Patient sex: F
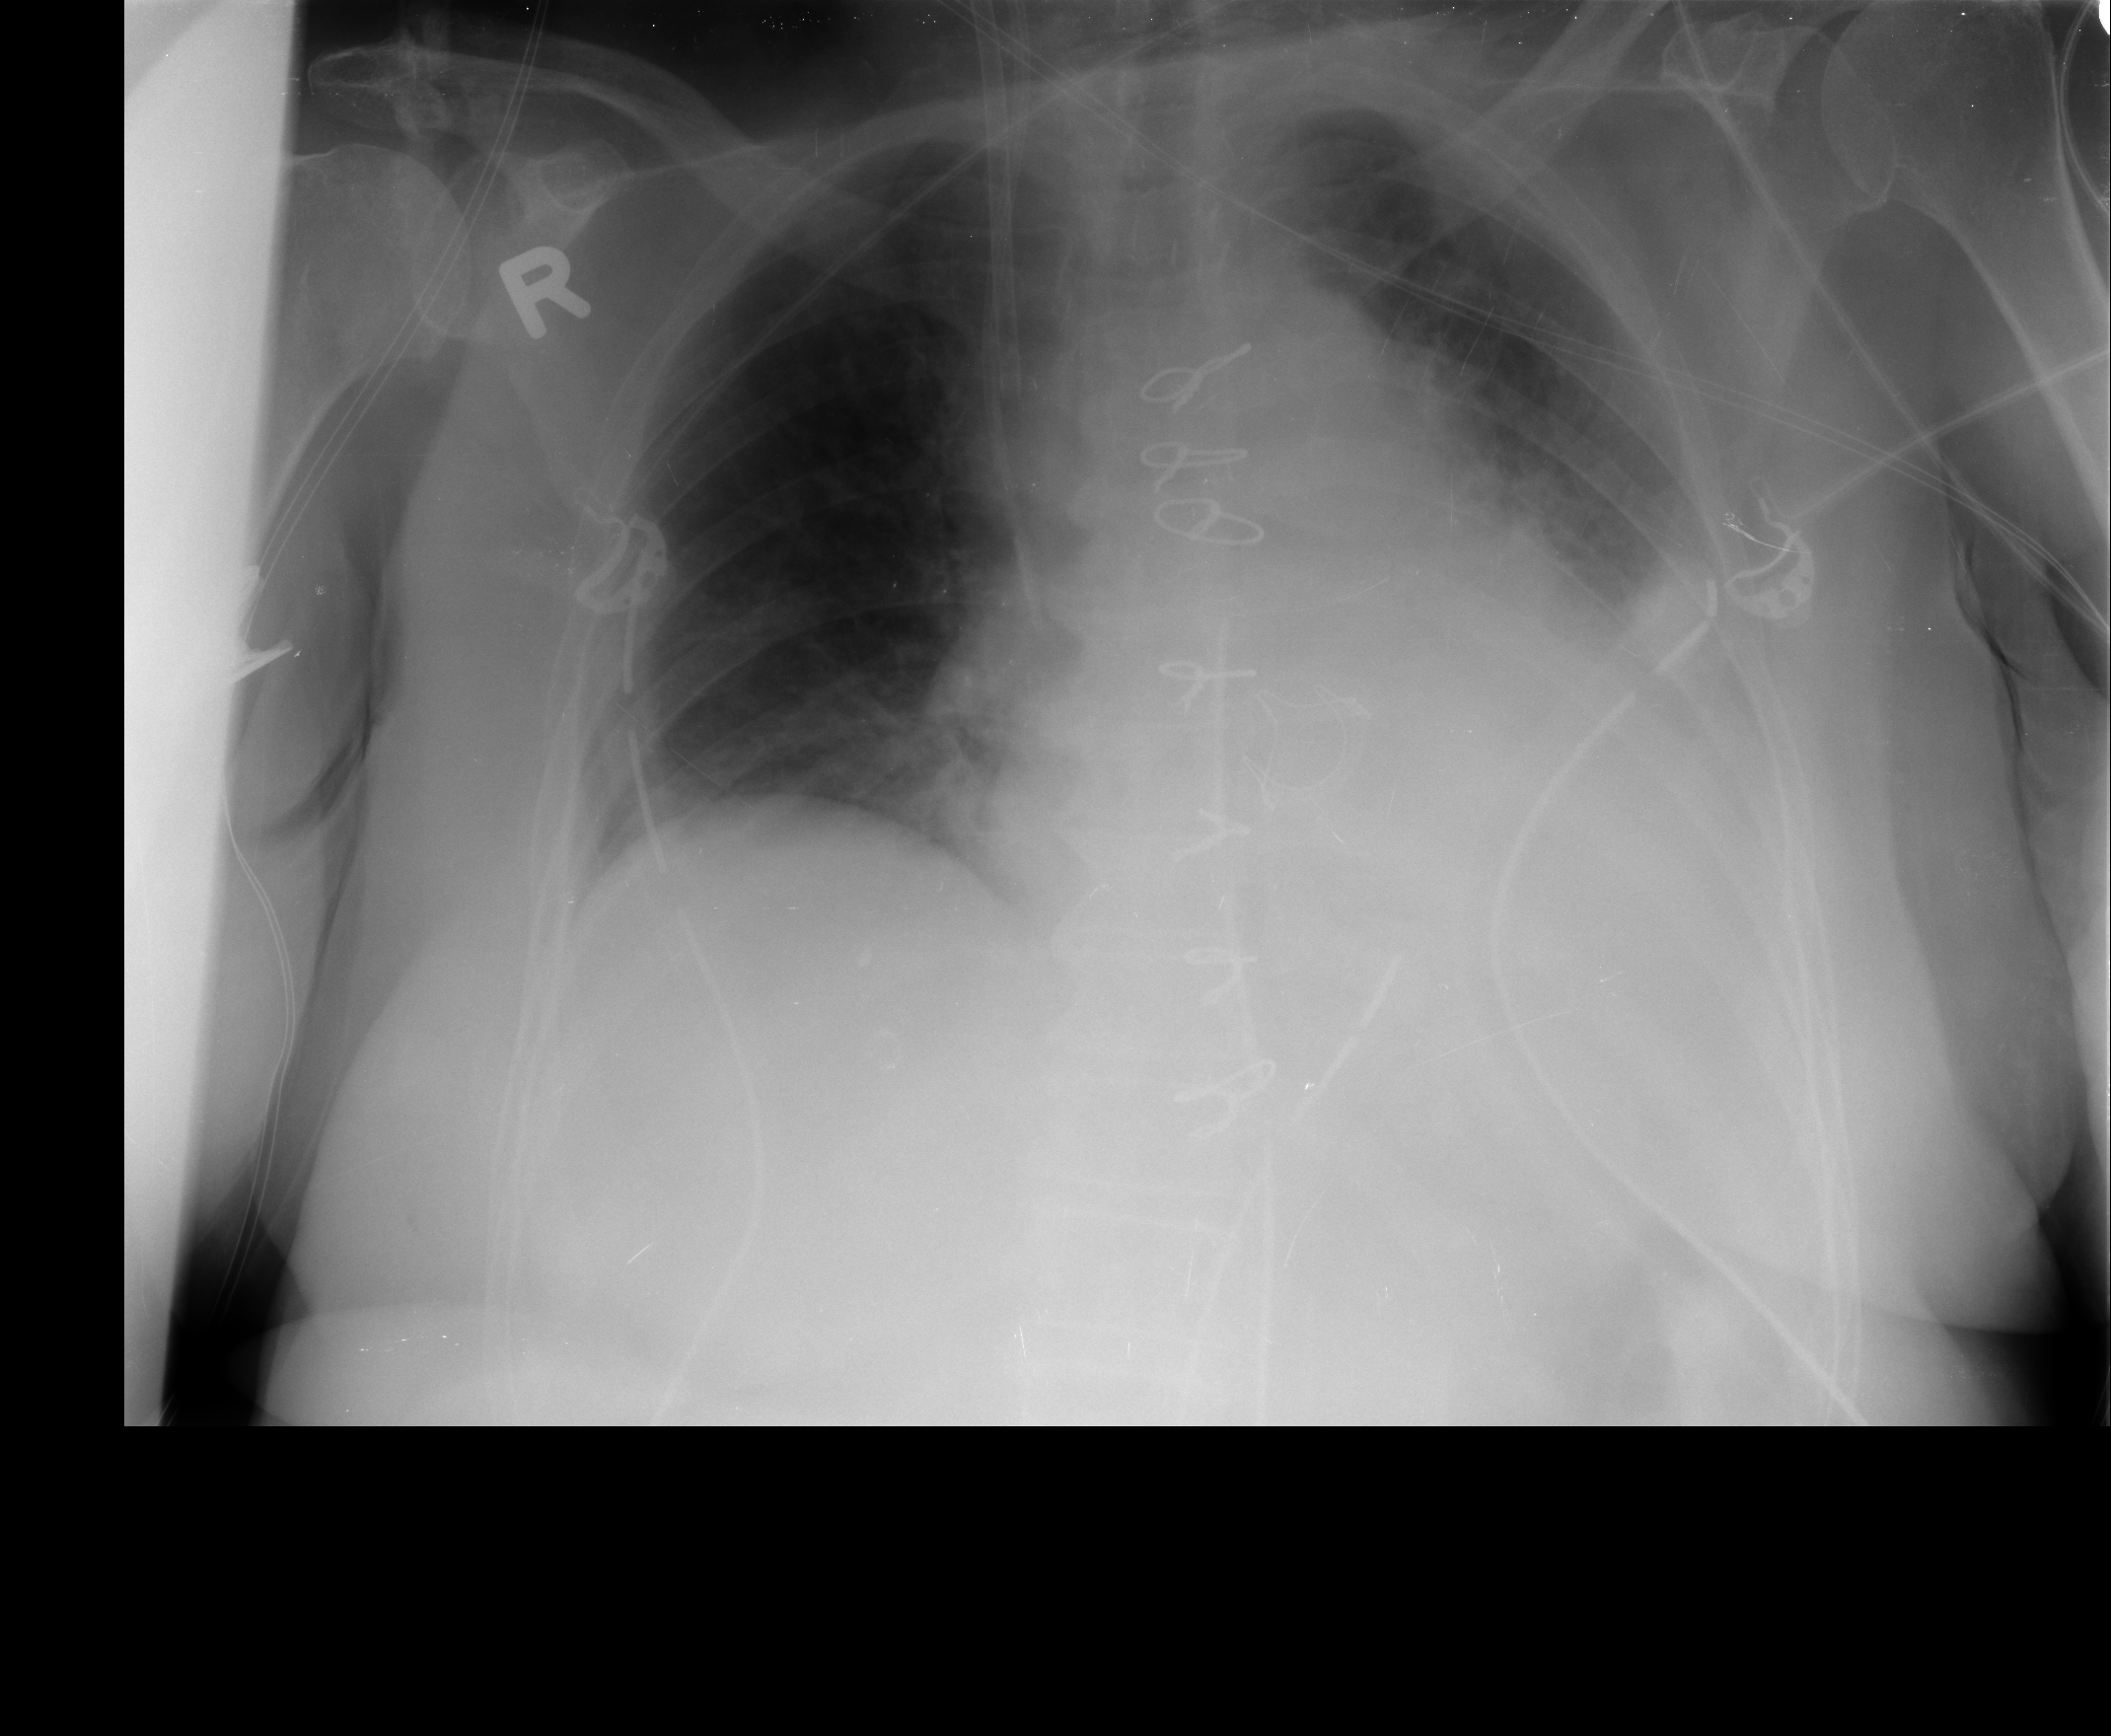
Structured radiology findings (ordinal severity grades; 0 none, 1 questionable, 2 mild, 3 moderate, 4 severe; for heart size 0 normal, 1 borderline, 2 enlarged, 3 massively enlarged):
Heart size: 2
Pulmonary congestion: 2
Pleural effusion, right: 0
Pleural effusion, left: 2
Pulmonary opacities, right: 2
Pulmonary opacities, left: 2
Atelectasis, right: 2
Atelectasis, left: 2